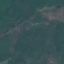
Land use / land cover class: Pasture